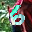
Label: 6